Question: I'm attempting to use Ember to query a JSON API, create Objects out of the data, and then loop through the objects in my Handlebars templates. I'm able to log the 'response' as well as the 'categories' array and I see them both being created. I keep getting "No categories found" in my template.
'''
App = Ember.Application.create({
LOG_TRANSITIONS: true
});
App.Category = Ember.Object.extend();
App.Category.reopenClass({
list: function() {
$.getJSON("/api_url").then(function(response) {
var categories = [];
for(var i = 0; i < response.length; i++) {
// create a Category with a "name" property
categories.push(App.Category.create({ name: response[i]}));
}
// see screenshot for what this looks like logged to console
return categories;
});
}
});
App.IndexRoute = Ember.Route.extend({
model: function() {
return App.Category.list();
}
});
'''
'''
<!DOCTYPE html>
<html>
<head>
<meta charset="utf-8">
<title>My App</title>
</head>
<body>
<script type="text/x-handlebars" data-template-name="application">
<h1>My App</h1>
<div class="content">
{{outlet}}
</div>
</script>
<script type="text/x-handlebars" data-template-name="index">
<ul>
{{#each category}}
<li>Name: {{name}}</li>
{{else}}
<li>No categories found</li>
{{/each}}
</ul>
</script>
<script src="/kory/js/libs/jquery-1.10.2.js"></script>
<script src="/kory/js/libs/handlebars-1.1.2.js"></script>
<script src="/kory/js/libs/ember-1.5.0.js"></script>
<script src="/kory/js/app.js"></script>
</body>
</html>
'''
'''
[
"Foo",
"Bar",
"Meow",
"Woof"
]
'''
Screenshot of logged 'categories' array:

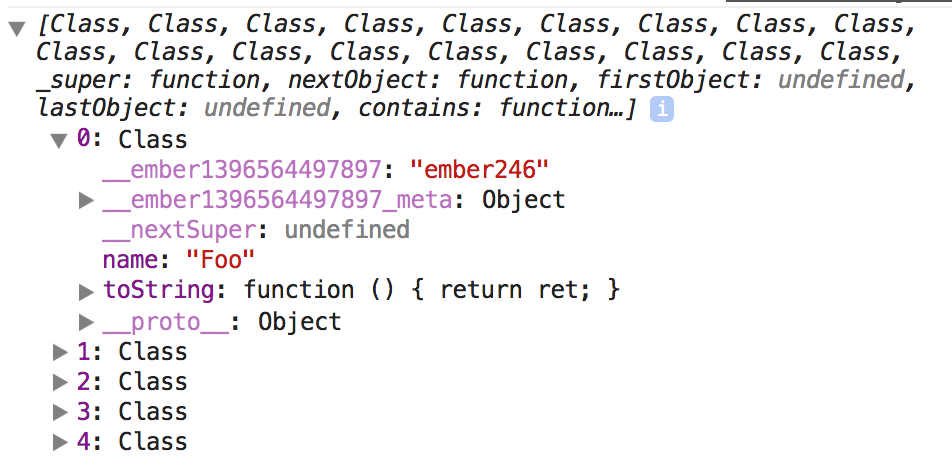
Answer: The way you have things setup (which is fine) you should create an IndexController based on the ArrayController class:
'''
App.IndexController = Ember.ArrayController.extend({
});
'''
Now your controller can be looped over with the '#each' helper:
'''
<script type="text/x-handlebars" data-template-name="index">
<ul>
{{#each}}
<li>Name: {{name}}</li>
{{else}}
li>No categories found</li>
{{/each}}
</ul>
</script>
'''
Here is a quick JSBin example: <URL>